Question: I would like create a pseudocolor plot (e.g. 'contour' or 'contourf') and a colorbar. For practical reason, I want the range of the colorbar different from the underlying mappable.
In the example below, the data Z has a range from 0 to 10000, which is mapped to a colormap. The range of the colorbar is the same.
'''
import numpy
from matplotlib import pyplot
X = numpy.arange(100)
Y = numpy.arange(100)
Z = numpy.arange(100**2).reshape((100,100))
f = pyplot.figure()
ax = f.gca()
cf = ax.contourf(X,Y,Z,100)
cbar = f.colorbar(cf, ticks=[3000,4000,5000,6000])
pyplot.show()
'''

Now, I would like to "zoom in" on the colorbar, i.e. generate a colorbar with a range from 3000 to 6000 only. This new colorbar shall still serve as a legend and give proper colors for each tick (3000 = blue, 6000 = yellow). Neither 'cbar.set_clim()' nor 'cf.set_clim()' accomplish this.
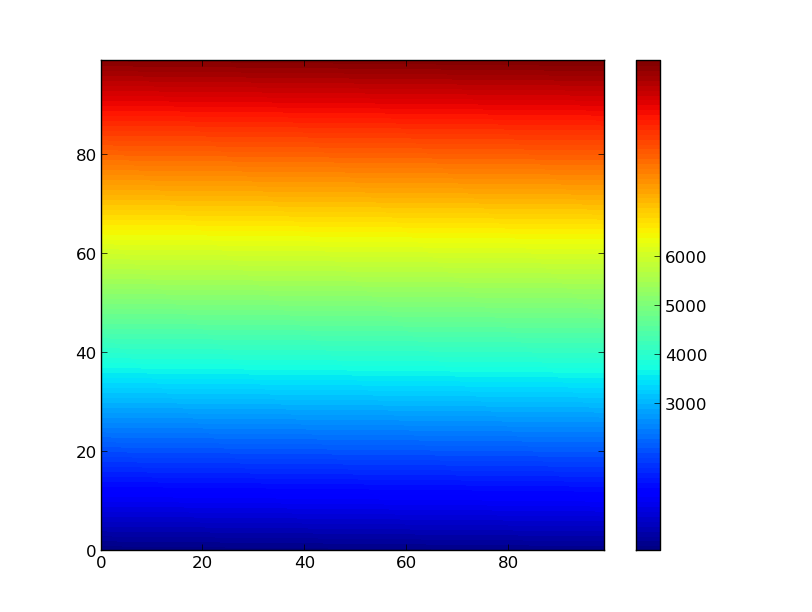
Answer: In general suppressing sections of your color bar is a Bad Idea, but here is a super hacky way to do it.
'''
import numpy
from matplotlib import pyplot
X = numpy.arange(100)
Y = numpy.arange(100)
Z = numpy.arange(100**2).reshape((100,100))
f = pyplot.figure()
ax = f.gca()
cf = ax.contourf(X,Y,Z,100)
cbar = f.colorbar(cf, ticks=[3000,4000,5000,6000])
cbar.ax.set_ylim([cbar.norm(3000), cbar.norm(6000)])
cbar.outline.set_ydata([cbar.norm(3000)] * 2 + [cbar.norm(6000)] * 4 + [cbar.norm(3000)] * 3)
cbar.ax.set_aspect(60) # <- tweak this to get the aspect ratio you want
pyplot.show()
'''
I call this hacky because it touches a whole bunch of the internals of the colorbar. 'cbar.outline' is a 'Line2D' object that is the black box around the colorbar, the 'set_ydata' sets the ydata on the corners to match the sub-region you want to look at. Try it with out that line and see what happens.
You might want to look into colormap's 'clip' feature.